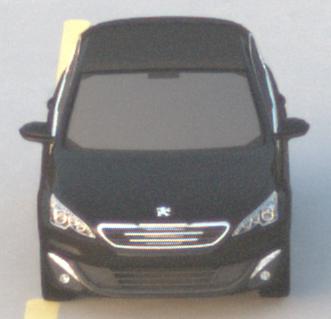
Make: Peugeot
Model: 308 VTi 82
Detailed model: 308 (II)
Model produced from: 2013/09
Model produced until: 2014/11
Doors: 5
Color: black
Road condition: dry road
Daytime: sunrise or sunset
Contrast: low contrast